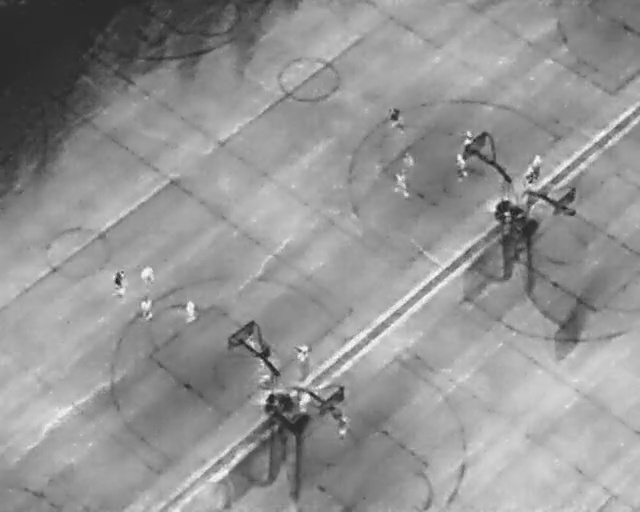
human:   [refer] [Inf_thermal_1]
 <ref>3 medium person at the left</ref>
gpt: <box>[[21, 52, 24, 54, 2], [20, 58, 25, 61, 2], [28, 59, 31, 61, 2]]</box>

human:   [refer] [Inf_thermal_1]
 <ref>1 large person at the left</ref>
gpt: <box>[[16, 53, 20, 56, 2]]</box>

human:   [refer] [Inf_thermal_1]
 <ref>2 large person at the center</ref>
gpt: <box>[[60, 34, 64, 36, 2], [45, 67, 49, 70, 2]]</box>

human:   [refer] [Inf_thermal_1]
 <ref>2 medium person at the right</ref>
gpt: <box>[[82, 31, 85, 32, 2], [81, 33, 84, 35, 2]]</box>

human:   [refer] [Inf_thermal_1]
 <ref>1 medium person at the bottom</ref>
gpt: <box>[[51, 81, 55, 84, 2]]</box>